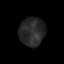
Tissue: lung
Cell type: Others
Senescence score: 0.1847
Nuclear area (px): 719
Mean DAPI intensity: 40.552